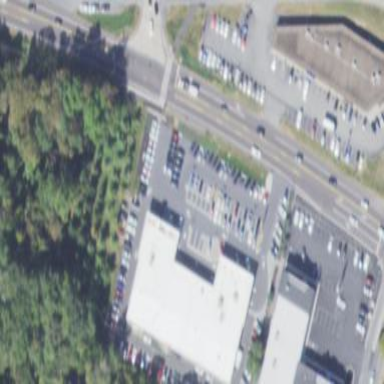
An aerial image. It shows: Building housing car shop.